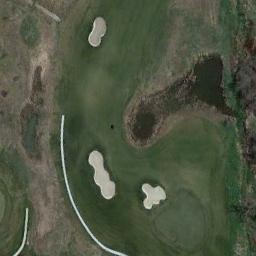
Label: golf_course